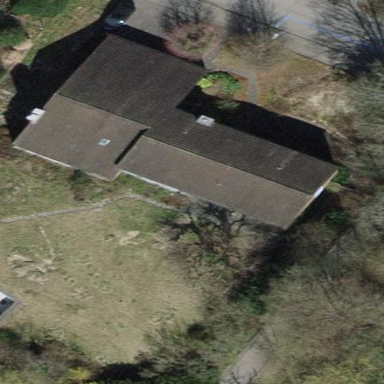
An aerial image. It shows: Simple house.